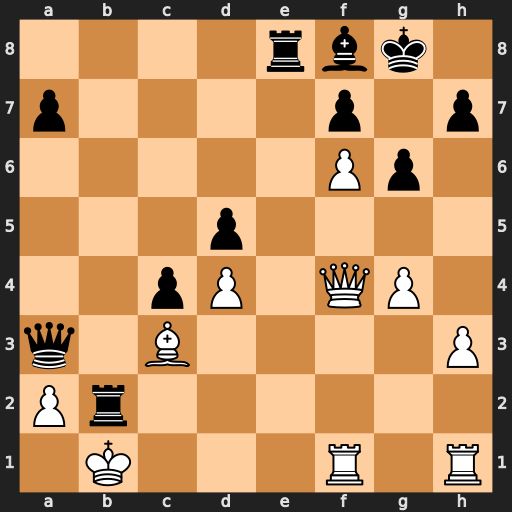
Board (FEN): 4rbk1/p4p1p/5Pp1/3p4/2pP1QP1/q1B4P/Pr6/1K3R1R
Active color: w
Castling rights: -
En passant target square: -
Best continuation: Bxb2 Qd3+ Ka1 c3 Bc1